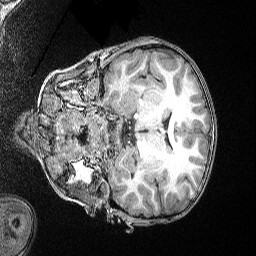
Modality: T1w
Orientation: coronal
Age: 84
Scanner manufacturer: siemens
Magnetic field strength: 3 T
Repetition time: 2.5 s
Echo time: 0.00347 s